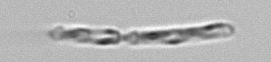
Label: Cerataulina_pelagica